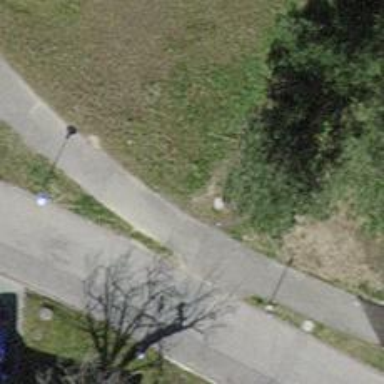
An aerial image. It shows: Brown bench in the vicinity.